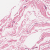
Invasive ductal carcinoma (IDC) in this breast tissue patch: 0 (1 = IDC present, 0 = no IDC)